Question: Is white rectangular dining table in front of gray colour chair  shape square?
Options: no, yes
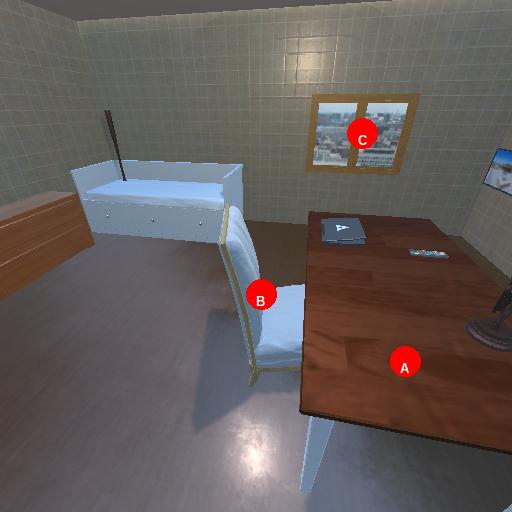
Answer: no